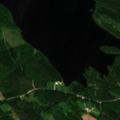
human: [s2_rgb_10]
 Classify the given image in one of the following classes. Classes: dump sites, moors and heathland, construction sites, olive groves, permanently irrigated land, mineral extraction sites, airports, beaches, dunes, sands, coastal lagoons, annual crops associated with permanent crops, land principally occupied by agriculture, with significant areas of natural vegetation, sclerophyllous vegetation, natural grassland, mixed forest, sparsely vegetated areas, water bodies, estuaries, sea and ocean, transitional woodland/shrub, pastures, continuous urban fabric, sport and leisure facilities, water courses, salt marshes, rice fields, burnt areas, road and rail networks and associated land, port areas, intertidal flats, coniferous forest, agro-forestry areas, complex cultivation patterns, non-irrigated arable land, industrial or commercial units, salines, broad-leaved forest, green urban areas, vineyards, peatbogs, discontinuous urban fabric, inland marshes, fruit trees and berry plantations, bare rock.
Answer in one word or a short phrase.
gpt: broad-leaved forest, coniferous forest, mixed forest, water bodies